Question: I want to use summernot in ASP.NET MVC4 application and below is the code which I am using
'''
@section featured {
<script type="text/javascript" src="//code.jquery.com/jquery-1.9.1.min.js"></script>
<link rel="Stylesheet" href="//netdna.bootstrapcdn.com/bootstrap/3.0.1/css/bootstrap.min.css">
<script type="text/javascript" src="//netdna.bootstrapcdn.com/bootstrap/3.0.1/js/bootstrap.min.js"></script>
<link rel="Stylesheet" href="//netdna.bootstrapcdn.com/font-awesome/4.0.3/css/font-awesome.min.css">
<link href="~/summernote.css" rel="stylesheet" type="text/css" />
<script type="text/javascript" src="~/summernote.js" ></script>
<script type="text/javascript">
$(document).ready(function () {
$('.summernote').summernote();
});
</script>
<div class="summernote">summernote</div>
}
'''
I have used ASP.NET MVC-4 internet application. It is not displaying summernote.
Amazingly, same code is working is ASP.NET MVC 2
is it because ASP.NET MVC 4 include addition bundle which is restricting summernote publish?
Below is the console log

Now, I am sure it is because of additional scripts being added by ASP.NET MVC4 "Internet Project".. Any clue why it is happening?
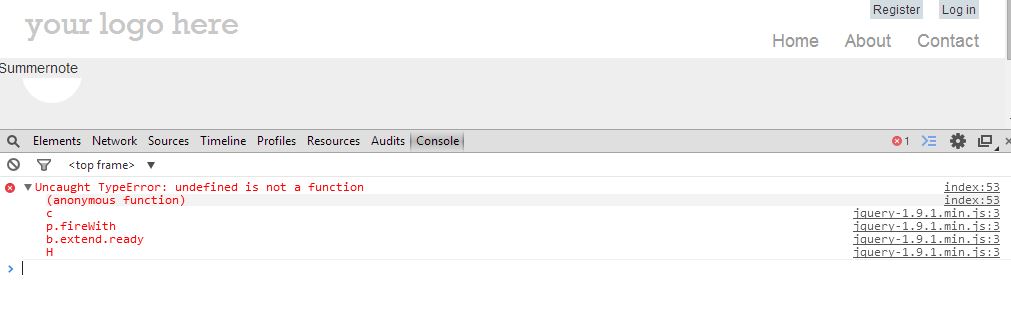
Answer: I have figured it out; it was because of the jquery bundle which was present in the _layout page. Somehow, it was restricting summernote.js
When I removed script rendering line from the layout, everything went fine.
'''
@Scripts.Render("~/bundles/jquery")
'''
I believe it can either be done by replacing jquery libraries from script folder with the latest one or to remove all jquery and load it from online reference.